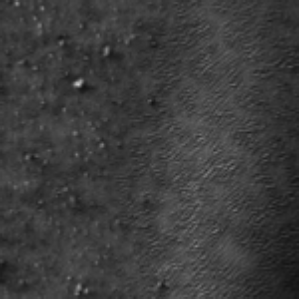
Label: frost